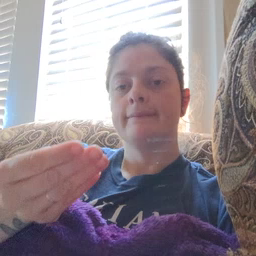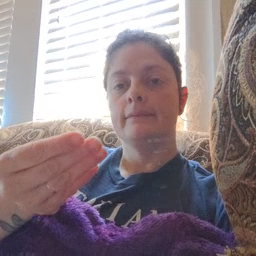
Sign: apple